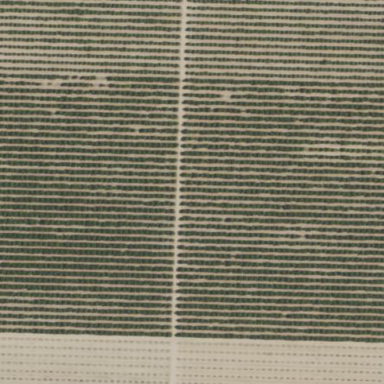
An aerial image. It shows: Orange orchard with rows of orange trees.